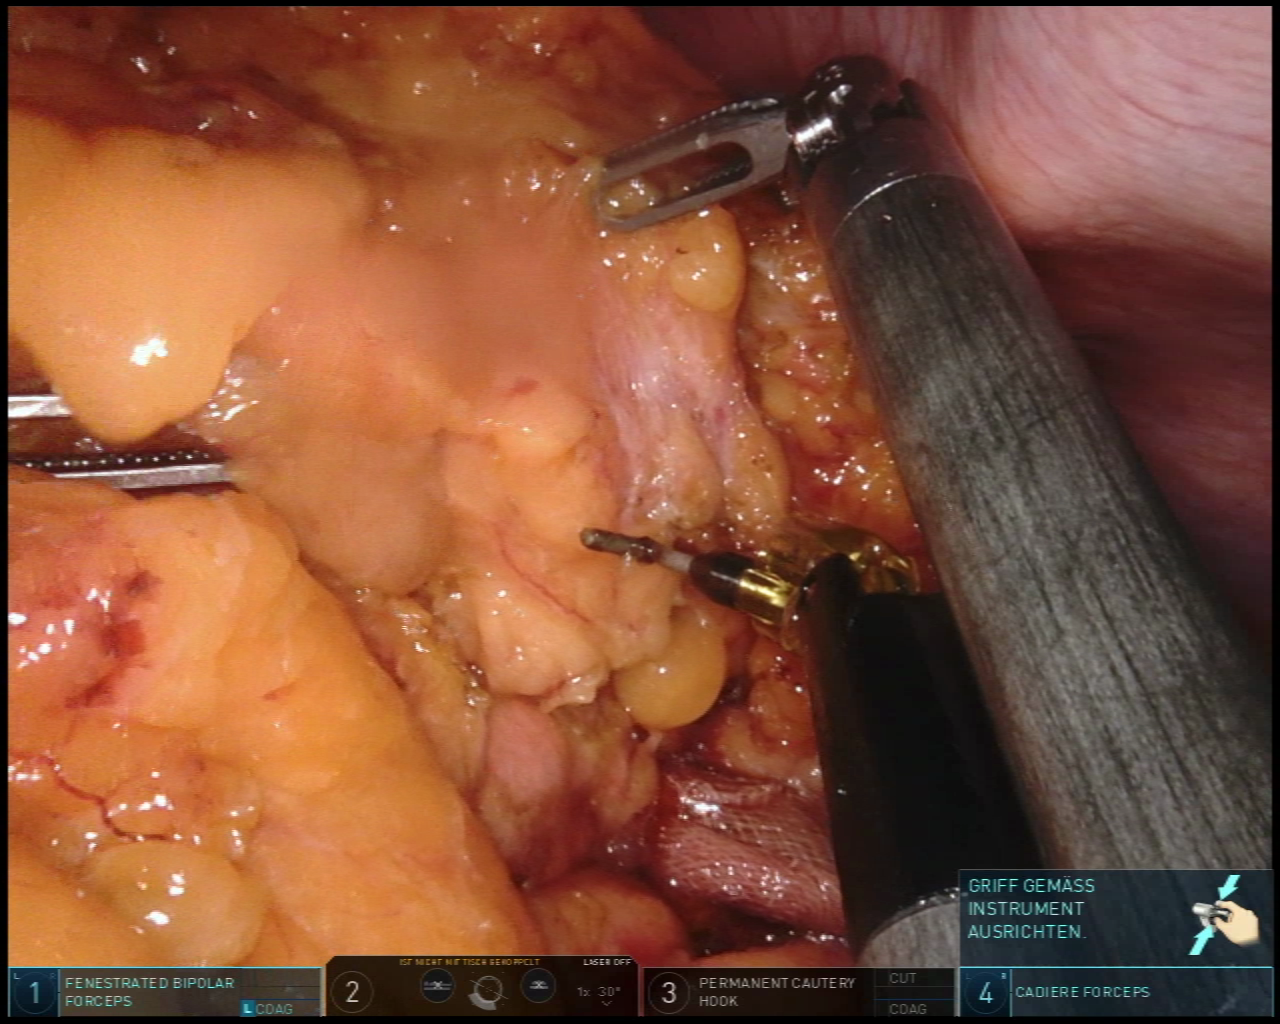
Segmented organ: pancreas
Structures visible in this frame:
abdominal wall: yes
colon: no
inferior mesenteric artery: no
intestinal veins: no
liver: no
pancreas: yes
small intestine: no
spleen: no
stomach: no
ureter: no
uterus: no
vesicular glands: no